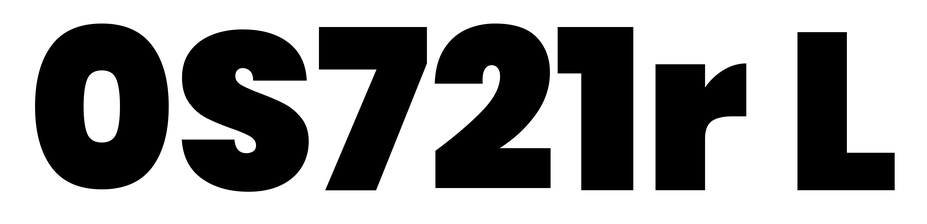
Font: Poppins-Black